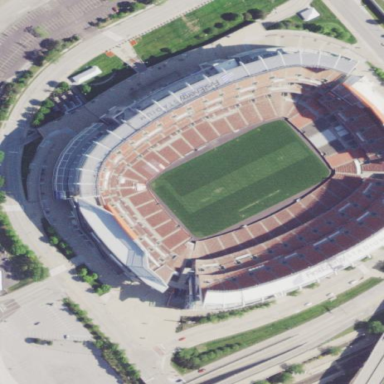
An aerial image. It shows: Stadium primarily used for American football.